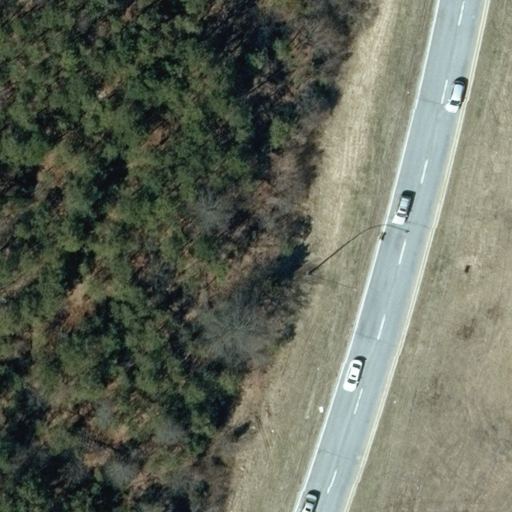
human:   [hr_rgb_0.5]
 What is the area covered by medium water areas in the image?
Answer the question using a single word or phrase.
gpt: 0m2

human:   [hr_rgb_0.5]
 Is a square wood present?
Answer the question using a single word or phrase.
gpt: no

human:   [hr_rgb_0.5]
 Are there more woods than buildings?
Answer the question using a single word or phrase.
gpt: yes

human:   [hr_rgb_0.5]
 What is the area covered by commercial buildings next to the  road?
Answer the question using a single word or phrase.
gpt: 0m2

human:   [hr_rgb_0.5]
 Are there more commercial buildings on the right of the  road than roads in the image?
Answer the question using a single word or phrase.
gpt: no

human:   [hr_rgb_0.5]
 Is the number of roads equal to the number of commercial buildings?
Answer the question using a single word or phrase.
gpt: no

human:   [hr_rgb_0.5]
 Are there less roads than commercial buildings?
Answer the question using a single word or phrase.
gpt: no

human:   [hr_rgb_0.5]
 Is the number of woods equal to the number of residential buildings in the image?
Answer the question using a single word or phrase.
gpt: no

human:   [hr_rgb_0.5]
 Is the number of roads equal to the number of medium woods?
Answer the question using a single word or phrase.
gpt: no

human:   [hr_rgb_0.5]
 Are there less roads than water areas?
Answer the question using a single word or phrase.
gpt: no

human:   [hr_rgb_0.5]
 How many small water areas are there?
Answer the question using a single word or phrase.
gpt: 0

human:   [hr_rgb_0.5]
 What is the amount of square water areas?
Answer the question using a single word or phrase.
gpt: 0

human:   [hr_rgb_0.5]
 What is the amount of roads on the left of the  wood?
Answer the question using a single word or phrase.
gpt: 1

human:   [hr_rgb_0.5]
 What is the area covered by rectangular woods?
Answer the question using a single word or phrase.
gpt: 6505m2

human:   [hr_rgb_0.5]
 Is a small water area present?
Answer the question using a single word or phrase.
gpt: no

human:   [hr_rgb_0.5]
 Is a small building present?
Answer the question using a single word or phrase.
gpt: no

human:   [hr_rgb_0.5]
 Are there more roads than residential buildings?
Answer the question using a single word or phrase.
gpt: yes

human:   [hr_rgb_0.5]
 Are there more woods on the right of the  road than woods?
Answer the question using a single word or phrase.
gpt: no

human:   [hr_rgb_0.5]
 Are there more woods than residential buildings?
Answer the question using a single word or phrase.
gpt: yes

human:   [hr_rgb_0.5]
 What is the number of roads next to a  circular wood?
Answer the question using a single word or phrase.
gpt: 0

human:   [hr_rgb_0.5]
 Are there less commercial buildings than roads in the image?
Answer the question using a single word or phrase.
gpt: yes

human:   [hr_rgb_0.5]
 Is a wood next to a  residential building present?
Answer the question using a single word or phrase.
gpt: no

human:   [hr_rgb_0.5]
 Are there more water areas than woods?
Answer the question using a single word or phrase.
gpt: no

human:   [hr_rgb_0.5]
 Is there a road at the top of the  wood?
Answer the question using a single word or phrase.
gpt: no

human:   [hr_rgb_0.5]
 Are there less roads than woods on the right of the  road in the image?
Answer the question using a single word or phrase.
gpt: no

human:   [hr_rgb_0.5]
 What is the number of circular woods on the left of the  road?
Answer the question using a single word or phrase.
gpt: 0

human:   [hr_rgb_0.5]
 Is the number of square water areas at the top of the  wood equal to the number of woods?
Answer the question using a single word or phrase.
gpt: no

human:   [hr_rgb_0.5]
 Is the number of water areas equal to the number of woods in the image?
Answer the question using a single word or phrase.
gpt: no

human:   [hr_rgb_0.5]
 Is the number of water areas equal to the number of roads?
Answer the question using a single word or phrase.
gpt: no

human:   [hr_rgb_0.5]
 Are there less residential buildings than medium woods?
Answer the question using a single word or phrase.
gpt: no

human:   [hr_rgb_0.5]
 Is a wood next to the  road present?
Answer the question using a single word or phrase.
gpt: yes

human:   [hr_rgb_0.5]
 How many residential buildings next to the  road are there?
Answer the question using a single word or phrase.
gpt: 0

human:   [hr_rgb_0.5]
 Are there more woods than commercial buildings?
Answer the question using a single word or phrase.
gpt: yes

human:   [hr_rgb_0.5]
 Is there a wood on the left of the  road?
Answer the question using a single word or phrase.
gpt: no

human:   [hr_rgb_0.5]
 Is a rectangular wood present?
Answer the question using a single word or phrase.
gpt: yes

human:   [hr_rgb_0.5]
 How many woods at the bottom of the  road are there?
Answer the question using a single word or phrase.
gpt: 0